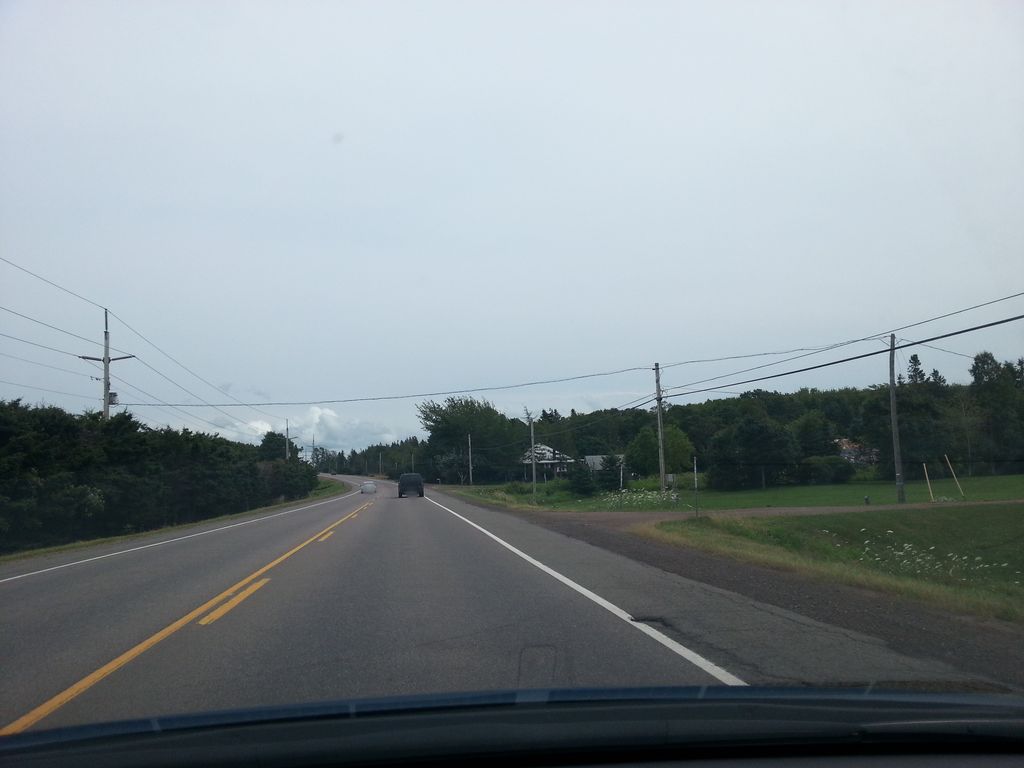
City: charlottetown